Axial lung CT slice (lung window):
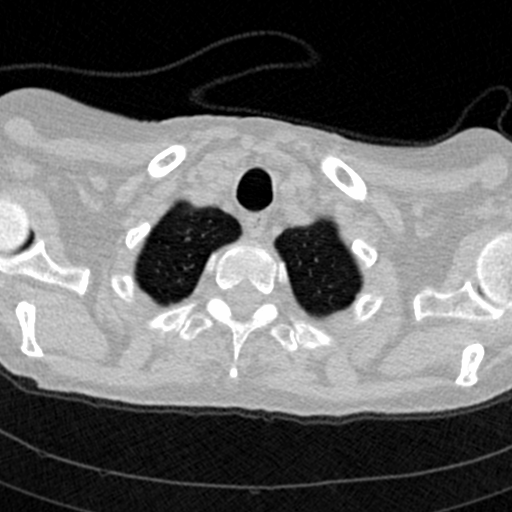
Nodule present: no